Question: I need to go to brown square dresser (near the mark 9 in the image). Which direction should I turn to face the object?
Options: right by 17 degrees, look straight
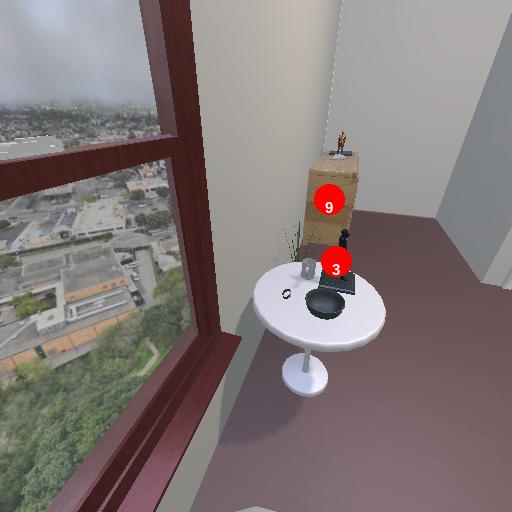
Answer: right by 17 degrees